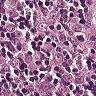
Metastatic tissue present: yes